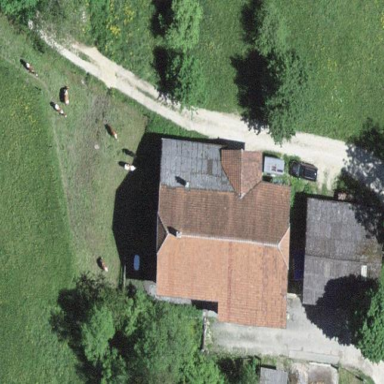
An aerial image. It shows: Farm building.